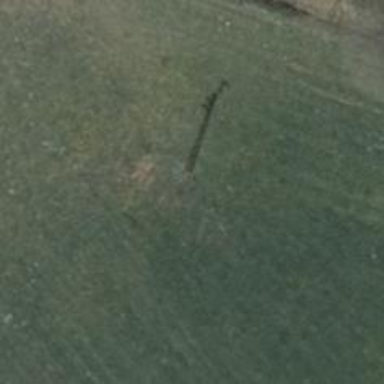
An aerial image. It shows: Power pole.